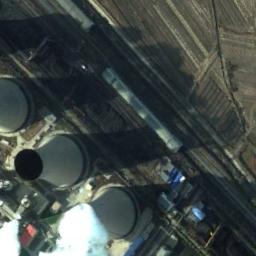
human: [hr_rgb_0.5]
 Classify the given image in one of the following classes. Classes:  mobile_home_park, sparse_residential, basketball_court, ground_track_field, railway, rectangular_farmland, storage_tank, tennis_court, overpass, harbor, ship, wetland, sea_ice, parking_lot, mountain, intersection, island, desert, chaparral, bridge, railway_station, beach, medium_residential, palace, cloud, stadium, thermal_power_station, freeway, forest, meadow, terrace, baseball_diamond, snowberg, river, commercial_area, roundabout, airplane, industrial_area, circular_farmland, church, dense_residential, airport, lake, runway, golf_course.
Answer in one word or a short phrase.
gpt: thermal_power_station